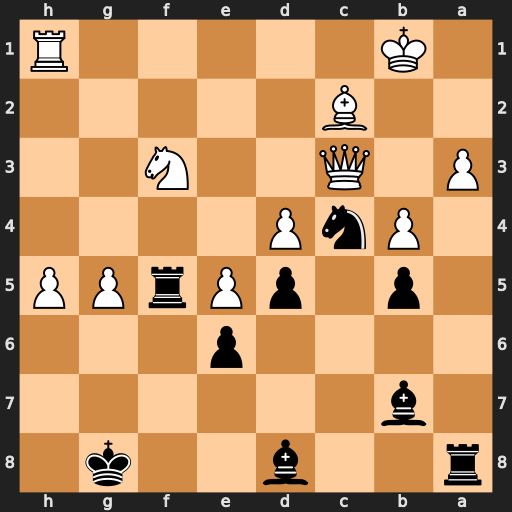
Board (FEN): r2b2k1/1b6/4p3/1p1pPrPP/1PnP4/P1Q2N2/2B5/1K5R
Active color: b
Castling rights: -
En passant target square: -
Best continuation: Rxf3 Qxf3 Nd2+ Kb2 Nxf3